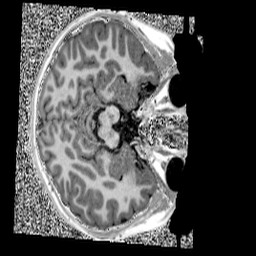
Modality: UNIT1
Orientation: axial
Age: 13
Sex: female
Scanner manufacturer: siemens
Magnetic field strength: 3 T
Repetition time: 4 s
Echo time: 0.00299 s